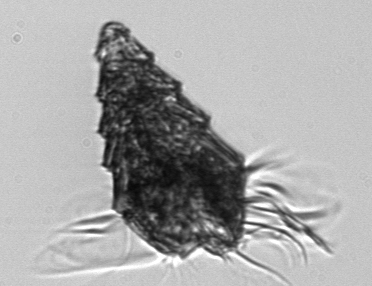
Label: Laboea_strobila